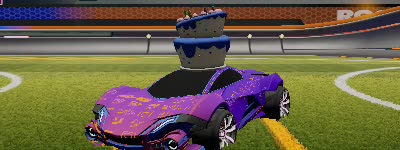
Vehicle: werewolf